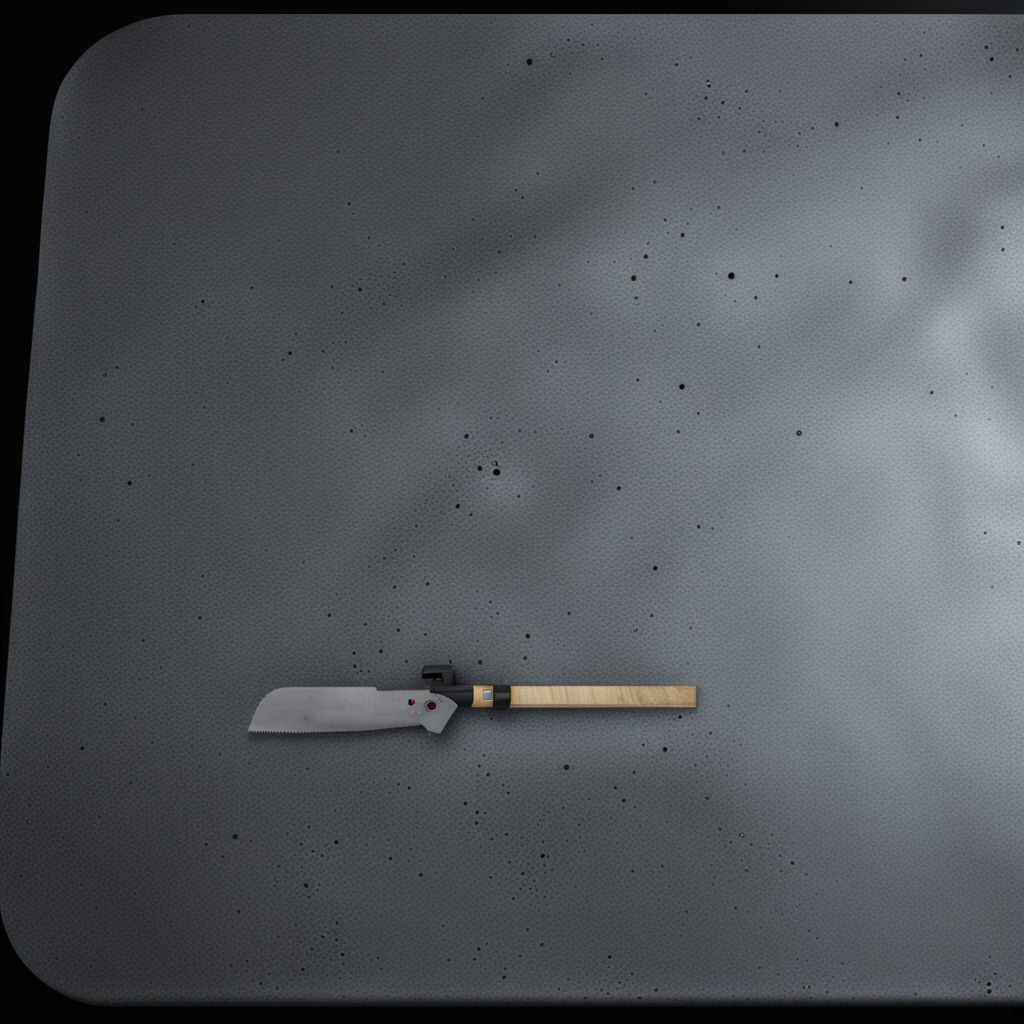
A metal saw is lying on a clean granite table inside a workshop at night dim ambient light soft shadows worn but